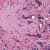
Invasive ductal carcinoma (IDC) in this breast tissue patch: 1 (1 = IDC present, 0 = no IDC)